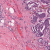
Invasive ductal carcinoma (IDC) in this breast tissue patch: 1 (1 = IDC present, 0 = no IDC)